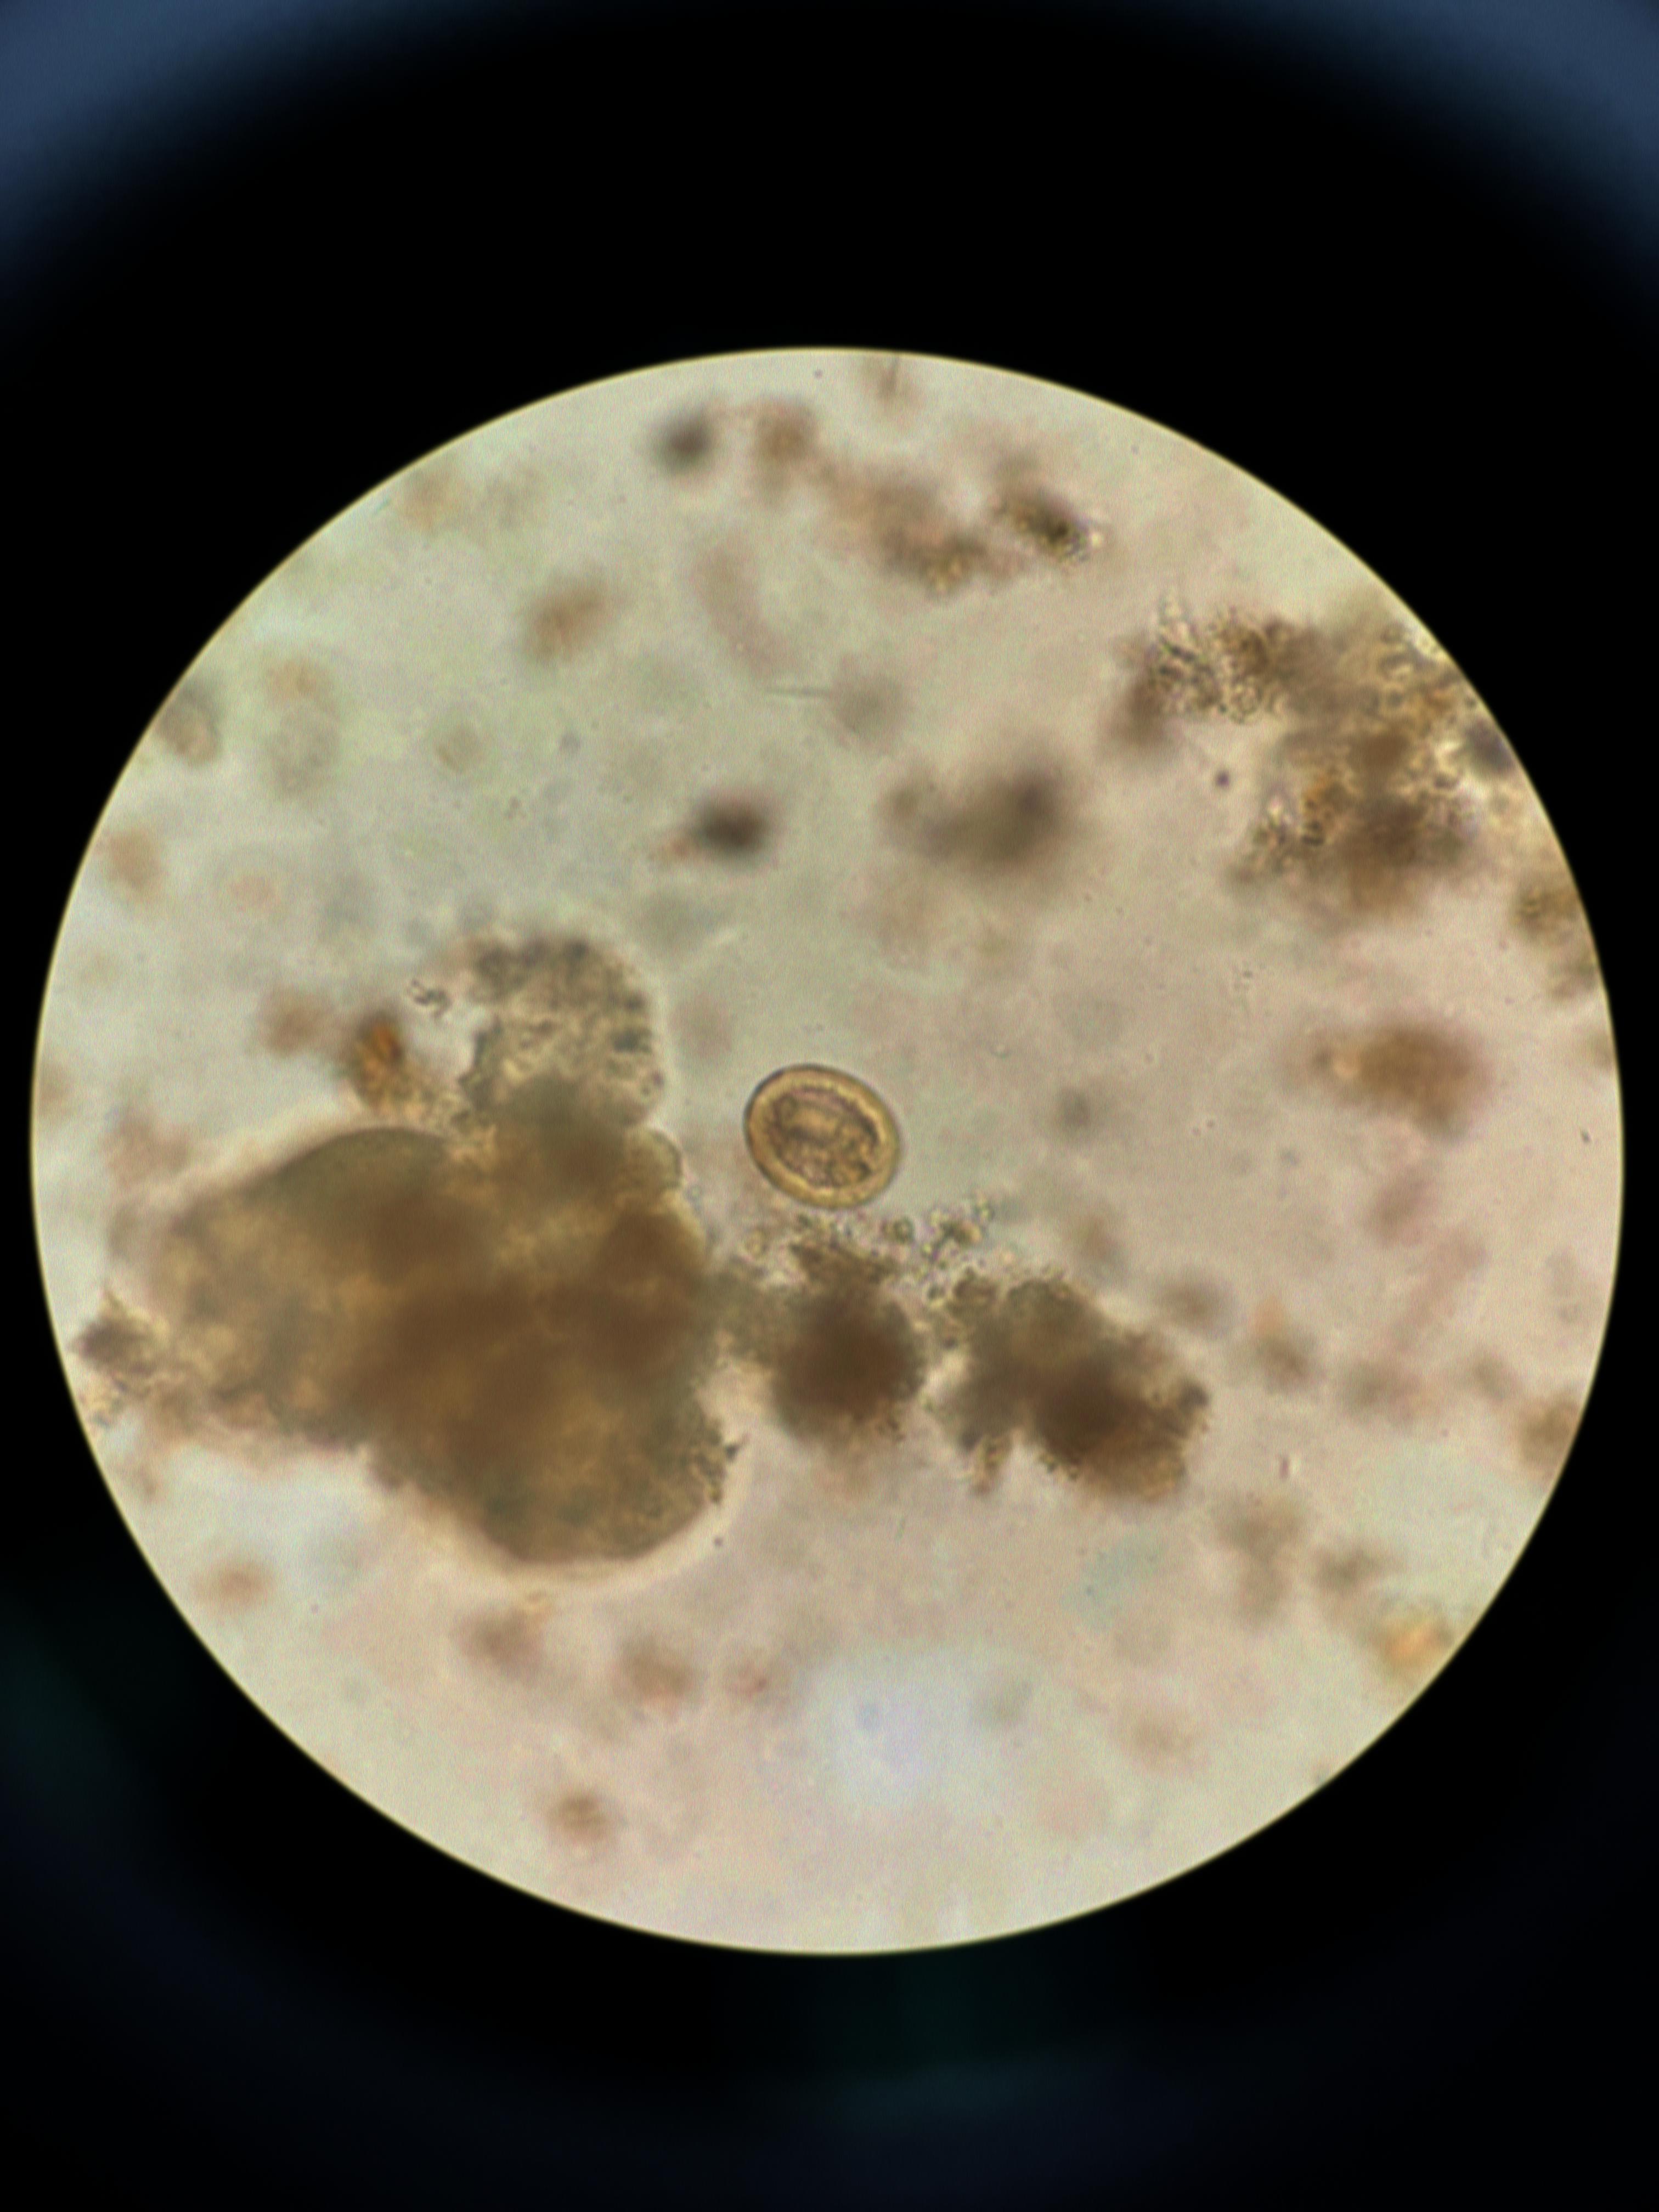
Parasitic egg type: Ascaris lumbricoides